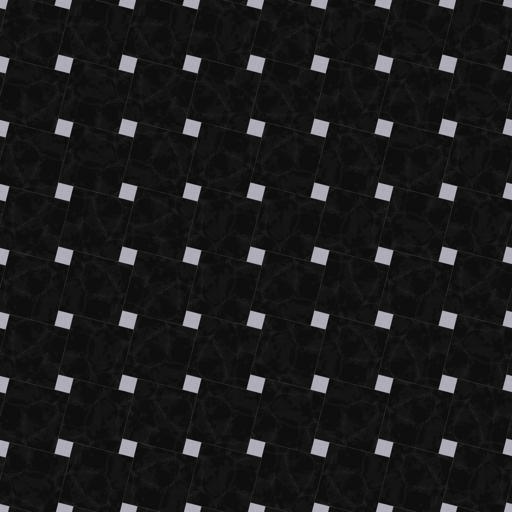
Tags: black marble rotated square tiled tiles tilted